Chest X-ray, PA view. Patient: 48 years old, sex F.
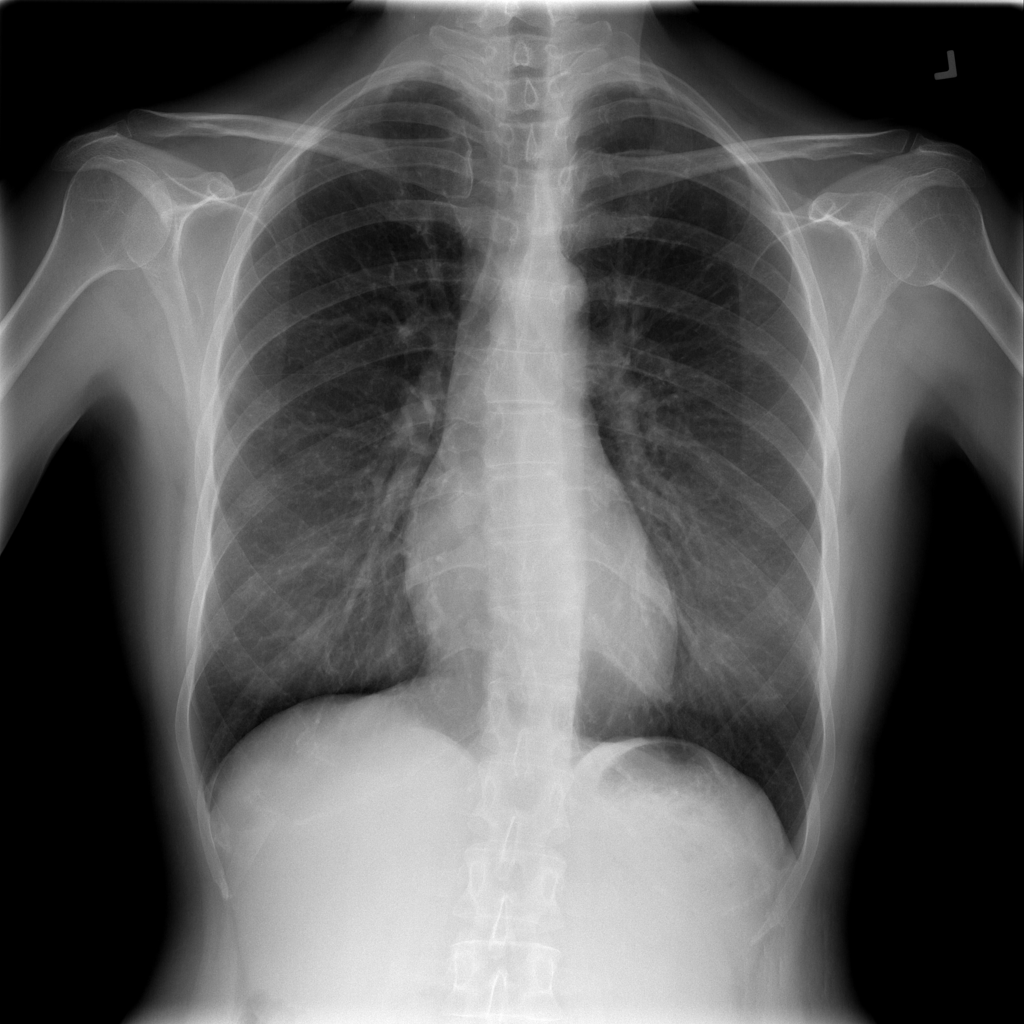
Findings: No Finding